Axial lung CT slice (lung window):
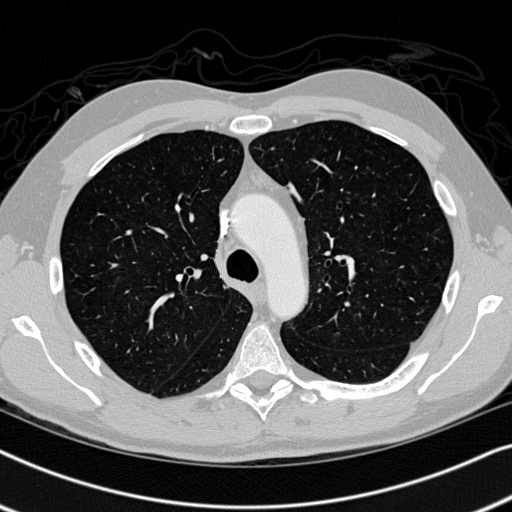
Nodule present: no